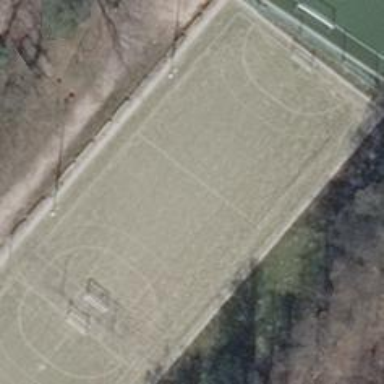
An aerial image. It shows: Soccer pitch for outdoor sports and leisure activities.